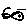
Label: fish